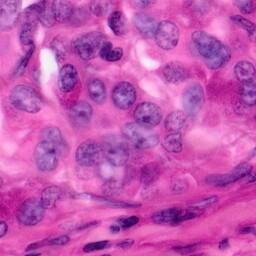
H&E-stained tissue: Pancreatic